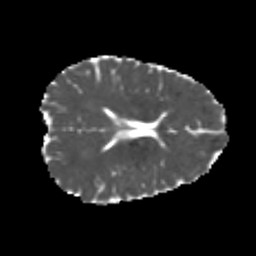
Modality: MD
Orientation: axial
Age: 20
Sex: male
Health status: healthy
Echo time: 0.074 s